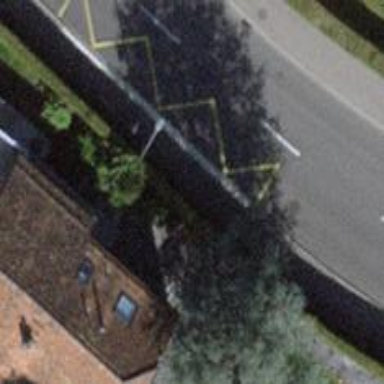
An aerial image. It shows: Platform for public transport on the road.